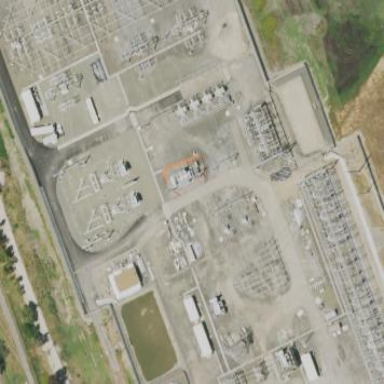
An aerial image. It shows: Substation surrounded by chain link fence.